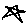
Label: star